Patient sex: F
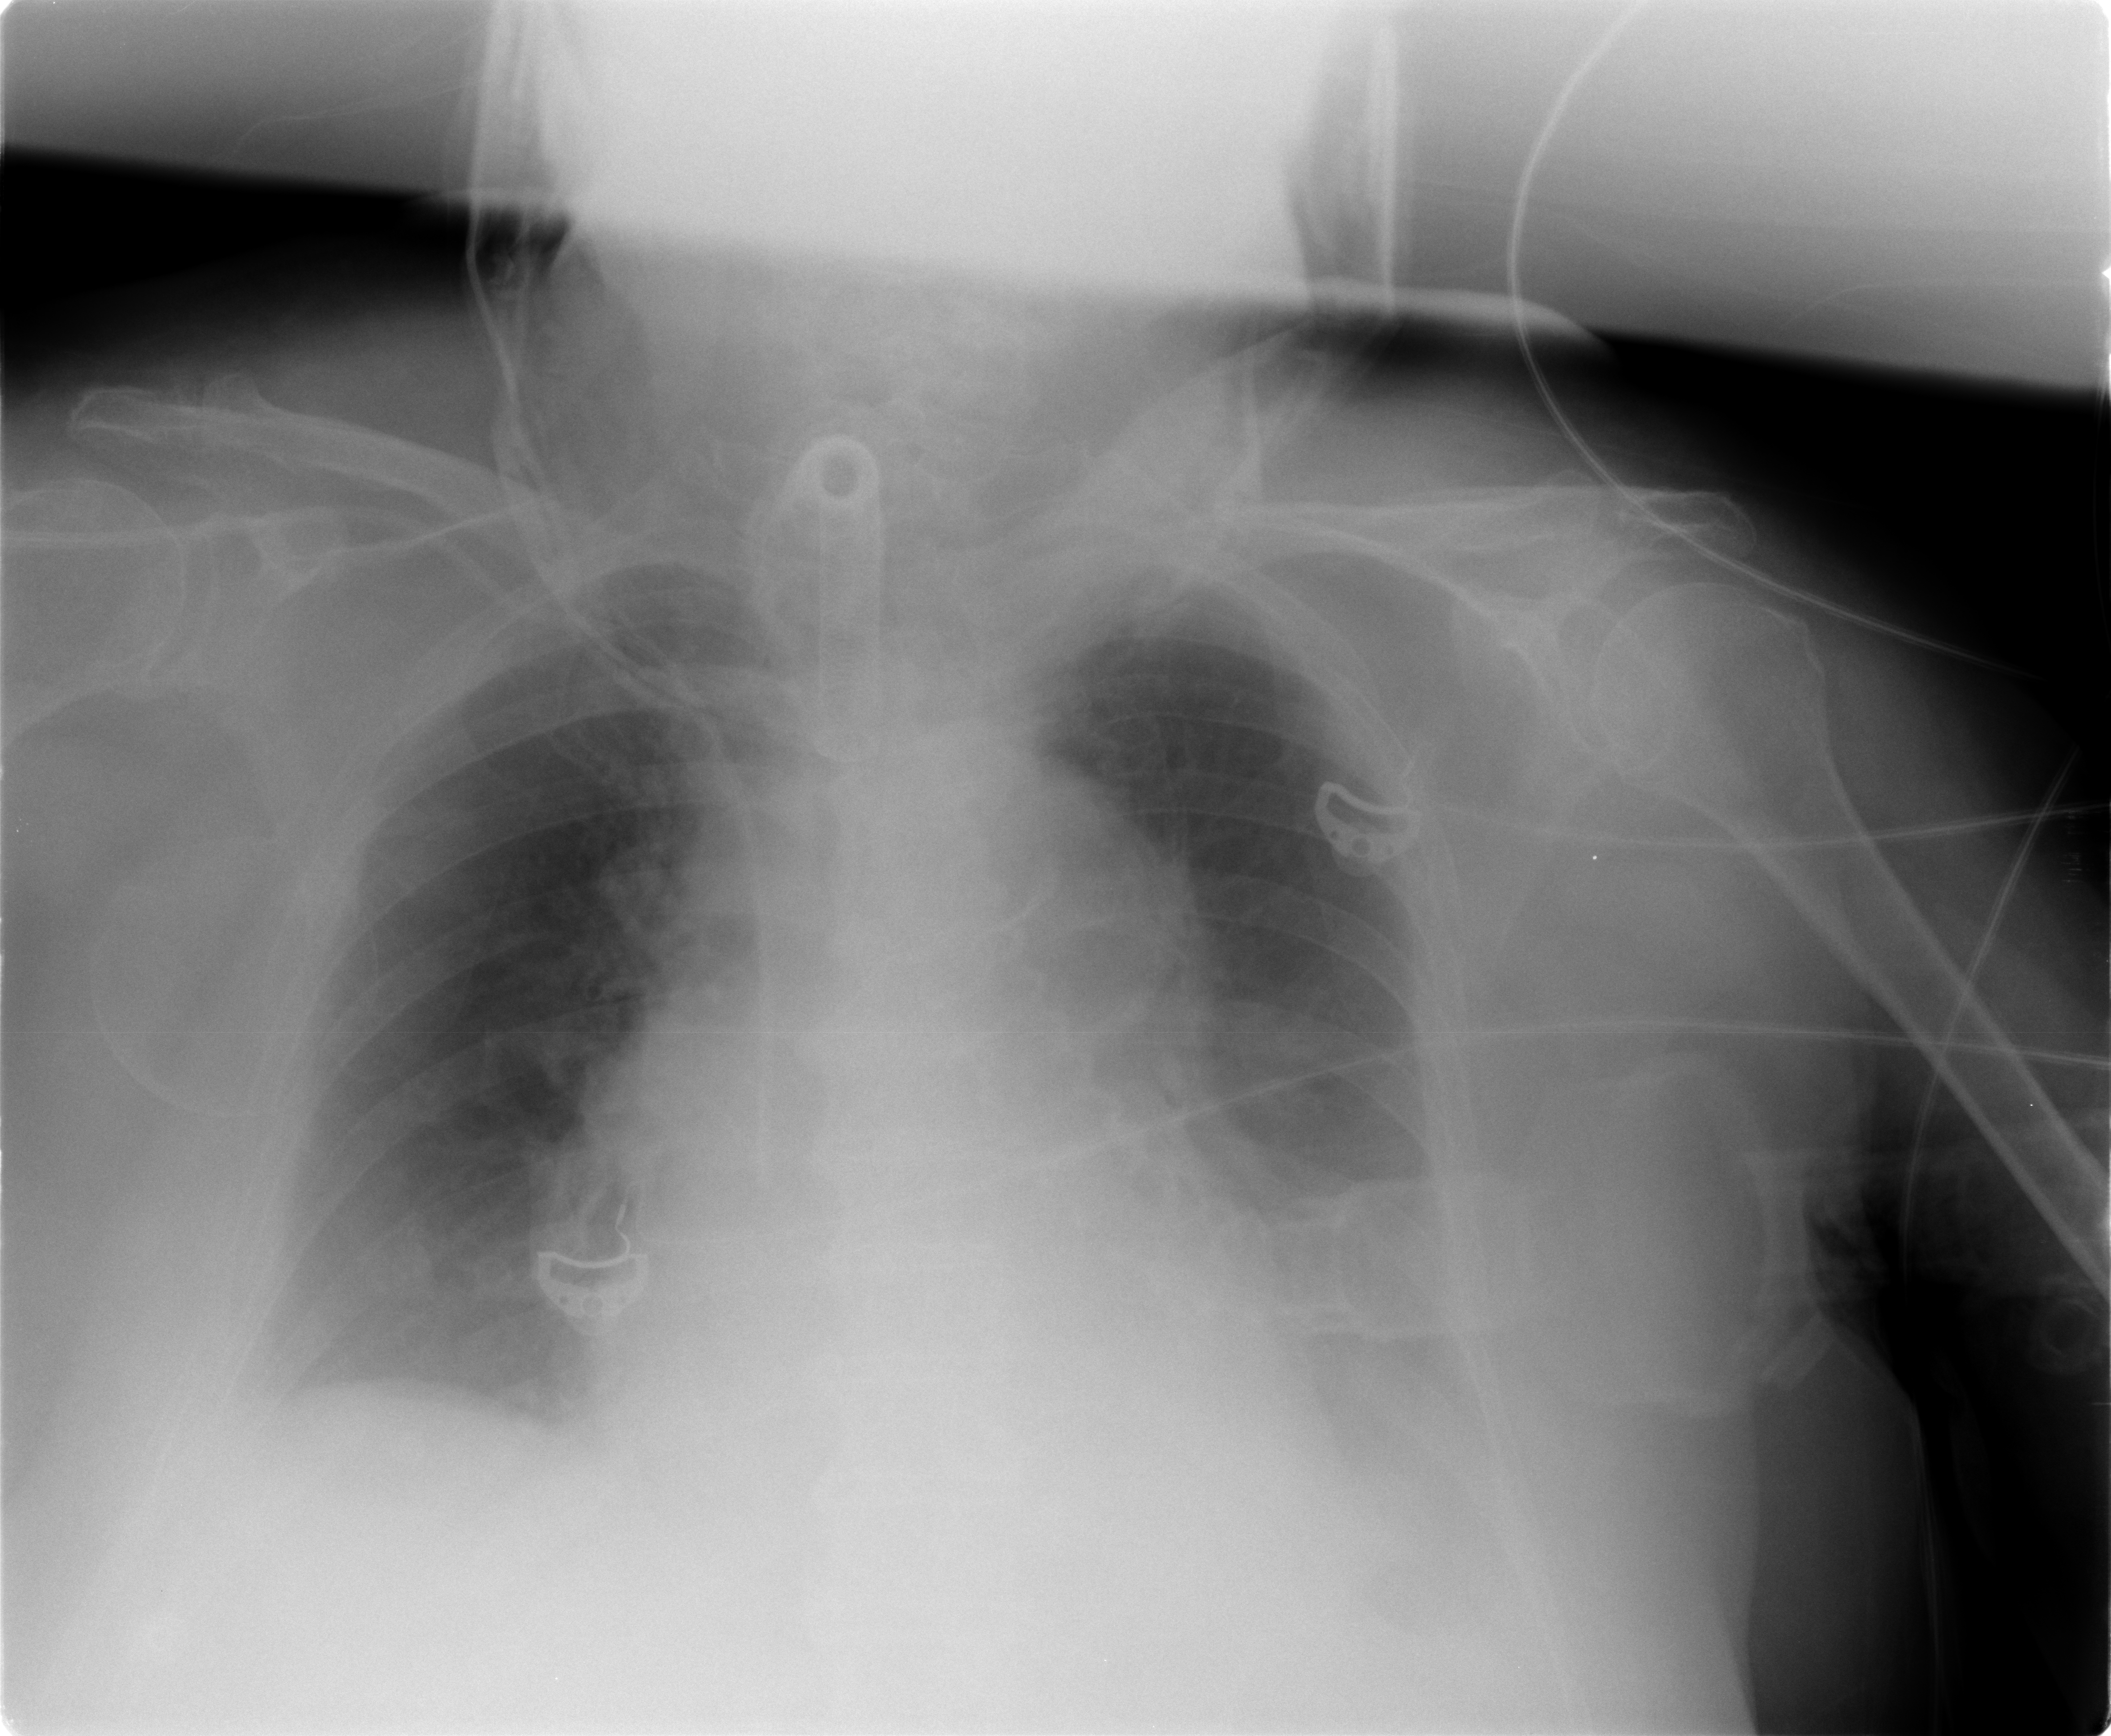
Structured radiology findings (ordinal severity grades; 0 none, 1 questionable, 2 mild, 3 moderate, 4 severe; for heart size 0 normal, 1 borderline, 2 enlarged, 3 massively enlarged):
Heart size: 2
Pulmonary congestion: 2
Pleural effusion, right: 1
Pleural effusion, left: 2
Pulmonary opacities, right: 0
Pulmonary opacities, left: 0
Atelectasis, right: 1
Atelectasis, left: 2